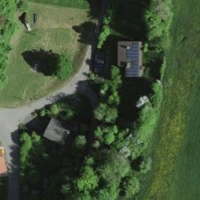
EUNIS habitat code: 41
Species observed at this site:
Rhamnus cathartica